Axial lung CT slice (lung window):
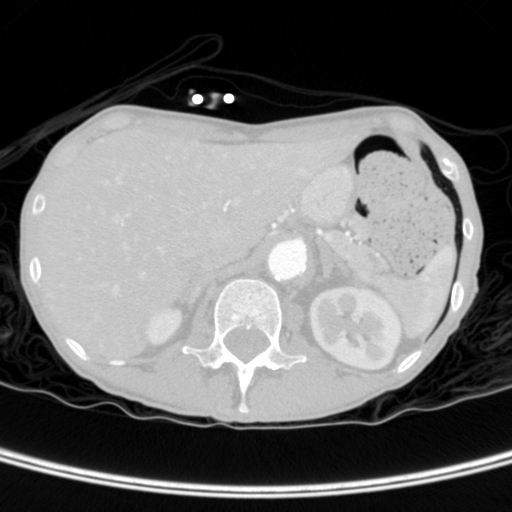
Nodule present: no